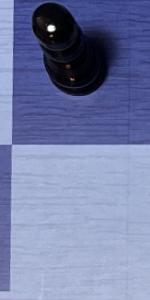
Label: Empty